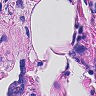
Metastatic tissue present: yes